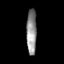
Tissue: prostate
Cell type: T cells
Senescence score: 0.7106
Nuclear area (px): 445
Mean DAPI intensity: 146.146